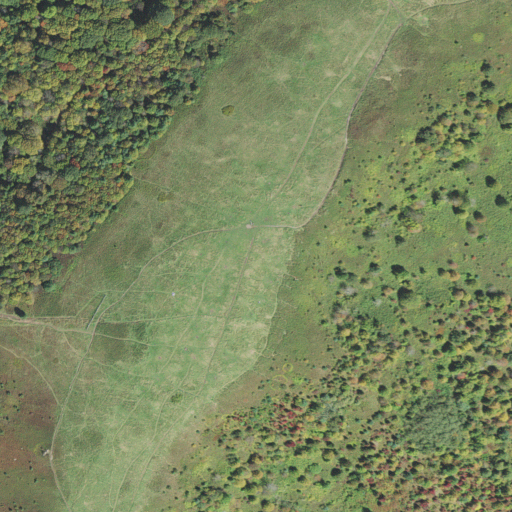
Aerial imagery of mountain in North Carolina named Max Patch Mountain containing shrub, deciduous forest, pasture, and mixed forest